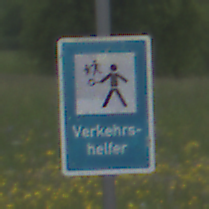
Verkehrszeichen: Verkehrshelfer
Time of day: Midday
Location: Outdoor (RoadRail)
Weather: PartlyCloudy
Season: NotSpecified
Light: Natural